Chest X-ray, PA view. Patient: 50 years old, sex F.
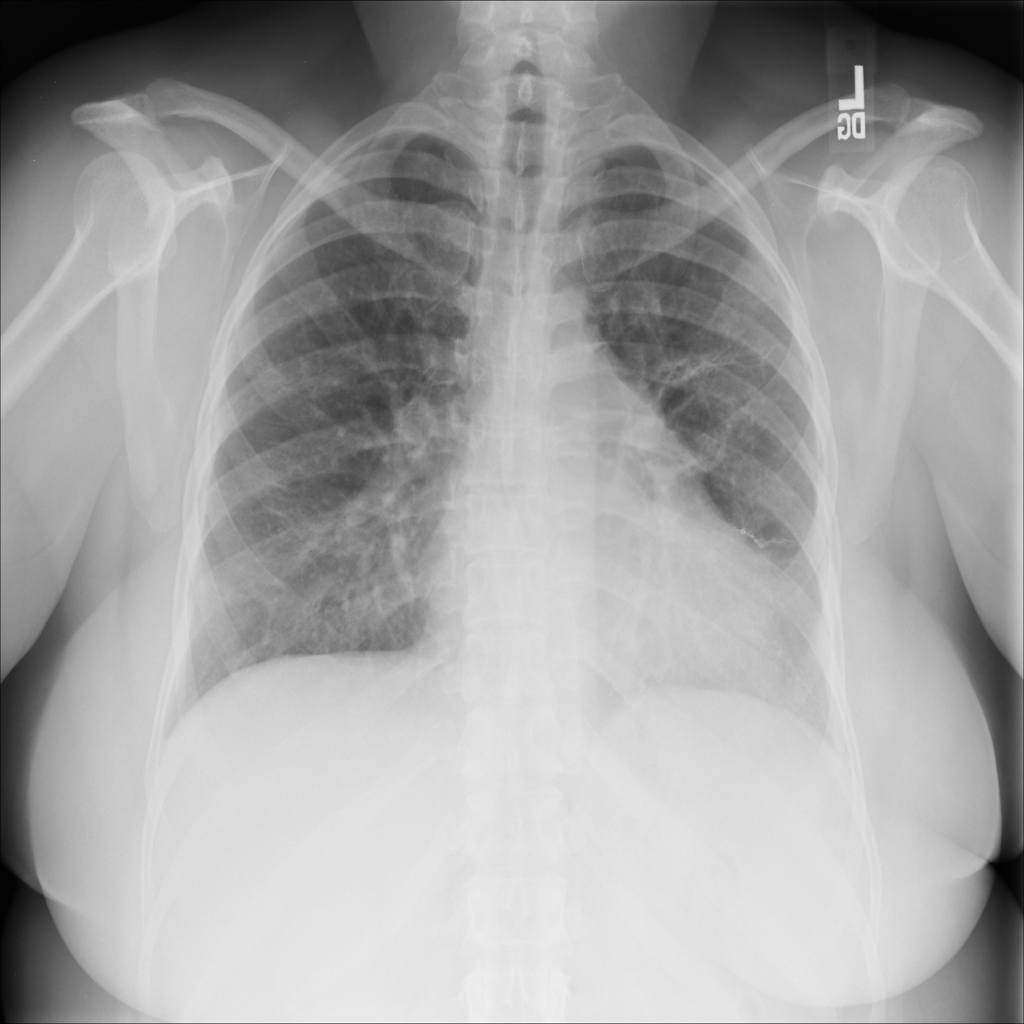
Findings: No Finding